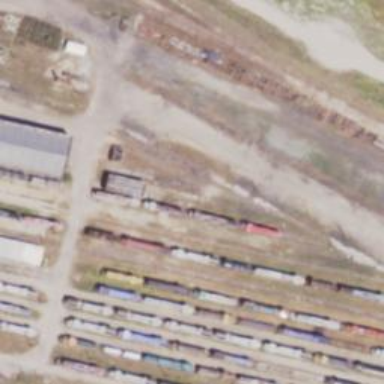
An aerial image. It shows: Rail spur service.